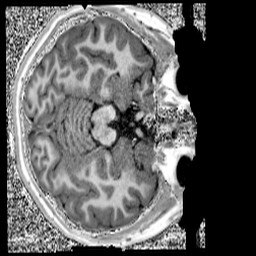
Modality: UNIT1
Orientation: axial
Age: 11
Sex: female
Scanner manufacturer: siemens
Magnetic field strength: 3 T
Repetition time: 4 s
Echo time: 0.00299 s